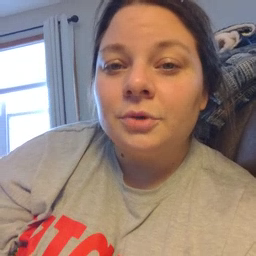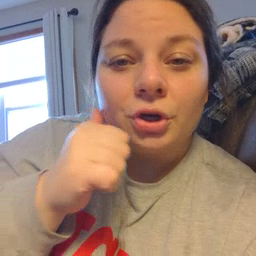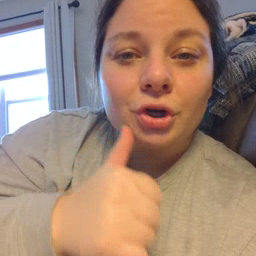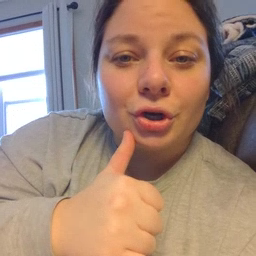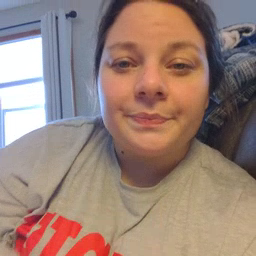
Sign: girl